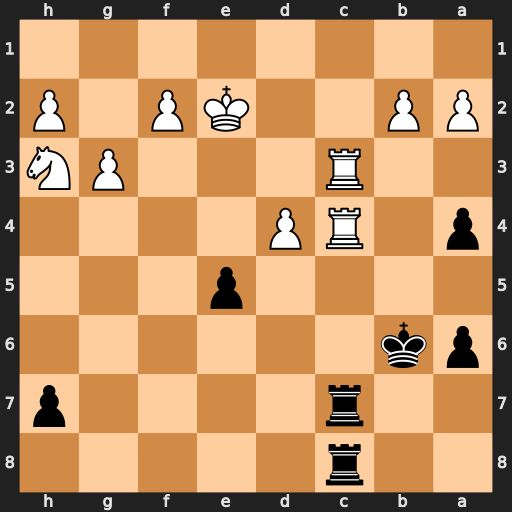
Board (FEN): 2r5/2r4p/pk6/4p3/p1RP4/2R3PN/PP2KP1P/8
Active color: b
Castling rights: -
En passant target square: -
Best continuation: Rxc4 Rxc4 Rxc4